Interaction volume radius: 5 \u00c5
Interaction volume height: 10 \u00c5
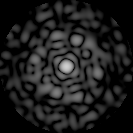
Disorder parameter: 0.8407